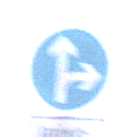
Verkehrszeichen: VorgeschriebeneFahrtrichtungGeradeausOderRechts
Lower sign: BesondereFahrzeugeUndTransportgueter6
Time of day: MorningAfternoon
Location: Outdoor (Nature)
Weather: Clear
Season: NotSpecified
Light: Natural